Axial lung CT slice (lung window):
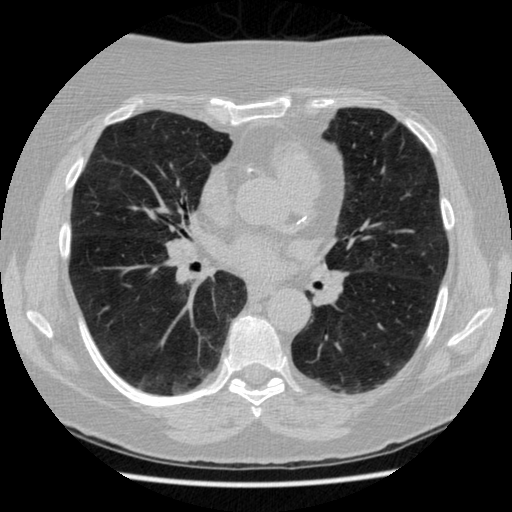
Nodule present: no